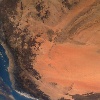
Label: land